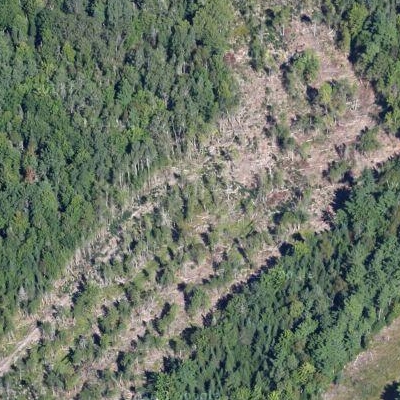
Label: Forest